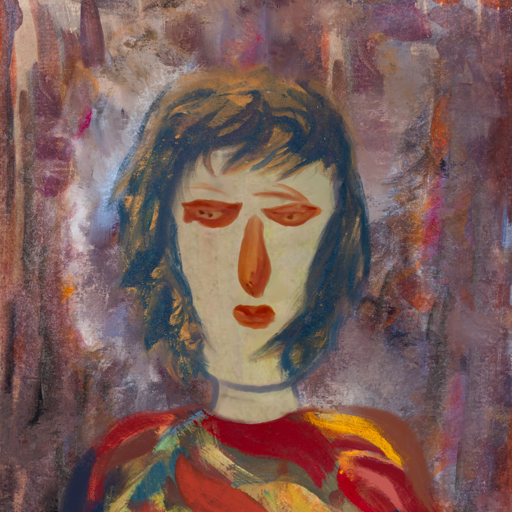
Background: Hypocrite, Head And Neck Front: Hill_Girl, Face Front: Pious_Lady, Bust: Mother_And_Son_Son, Hair Front: InTheSun, Head Accessory: Blank, Second Necklace: Blank, Necklace: Blank, Baby: Blank